Question: I have some doubts about java inheritance, I'd like to know if I understood correctly.
Just want to make sure I understood it correctly, will be glad if someone could help out.

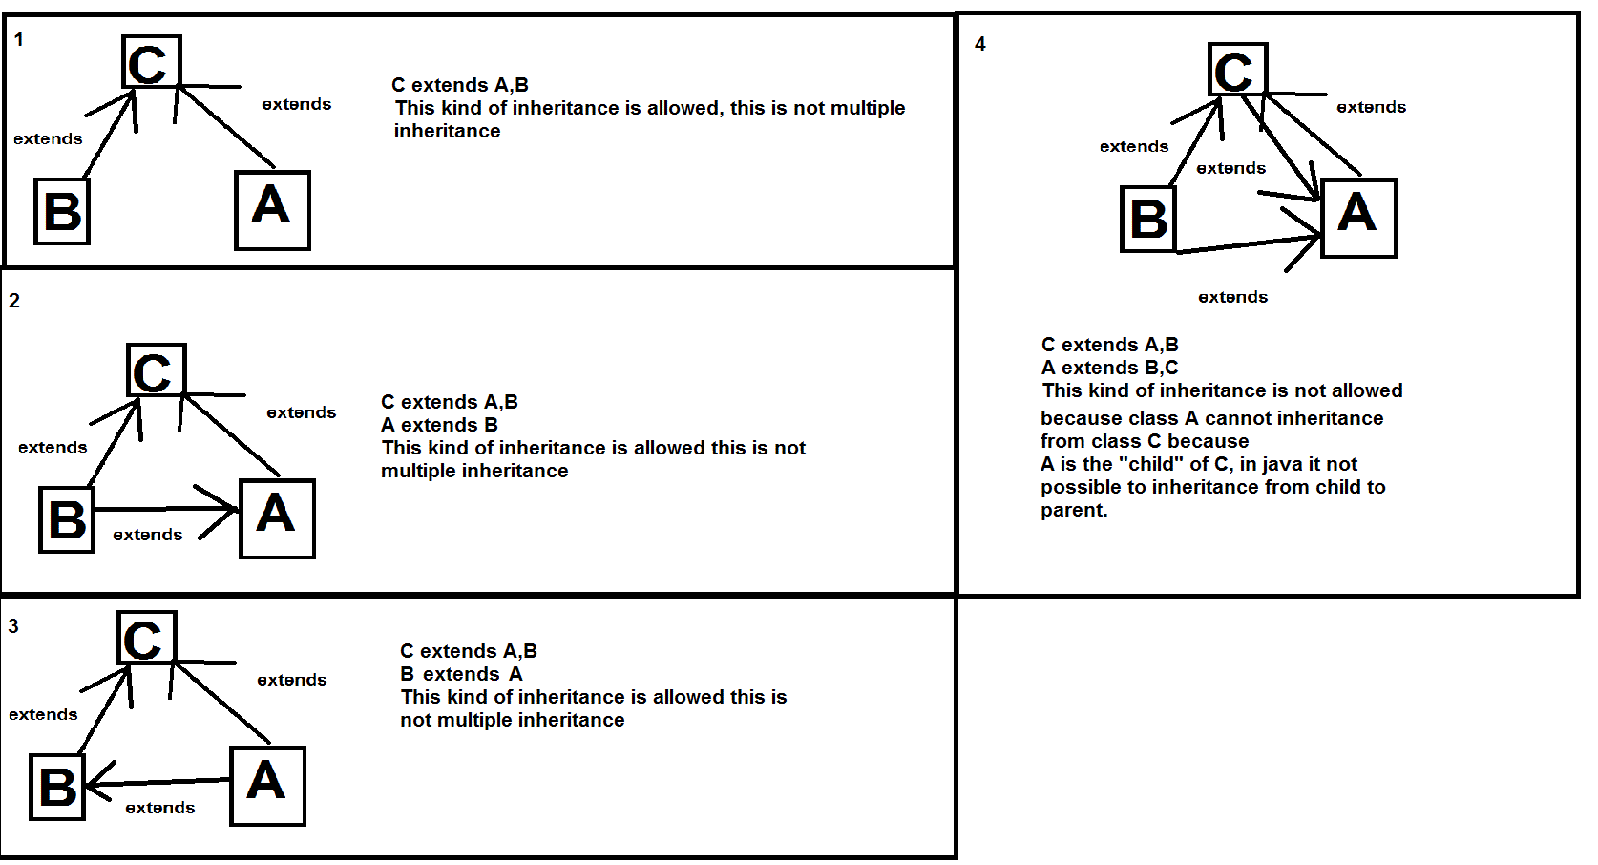
Answer: No, example 2 and 3 are not correct. It clearly states, that A extends B and C, besides you have it .